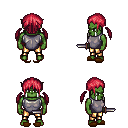
a pixel art fantasy rpg character, male body template, orc, green skin, steel chest armor, gold greaves, ruby red twin-tailed hairstyle, brown slippers, dagger, four views (front, back, left, right), 2x2 character sprite sheet, small pixel art, hard edges, no anti-aliasing